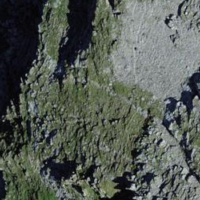
EUNIS habitat code: 48
Species observed at this site:
Bartsia alpina